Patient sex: M
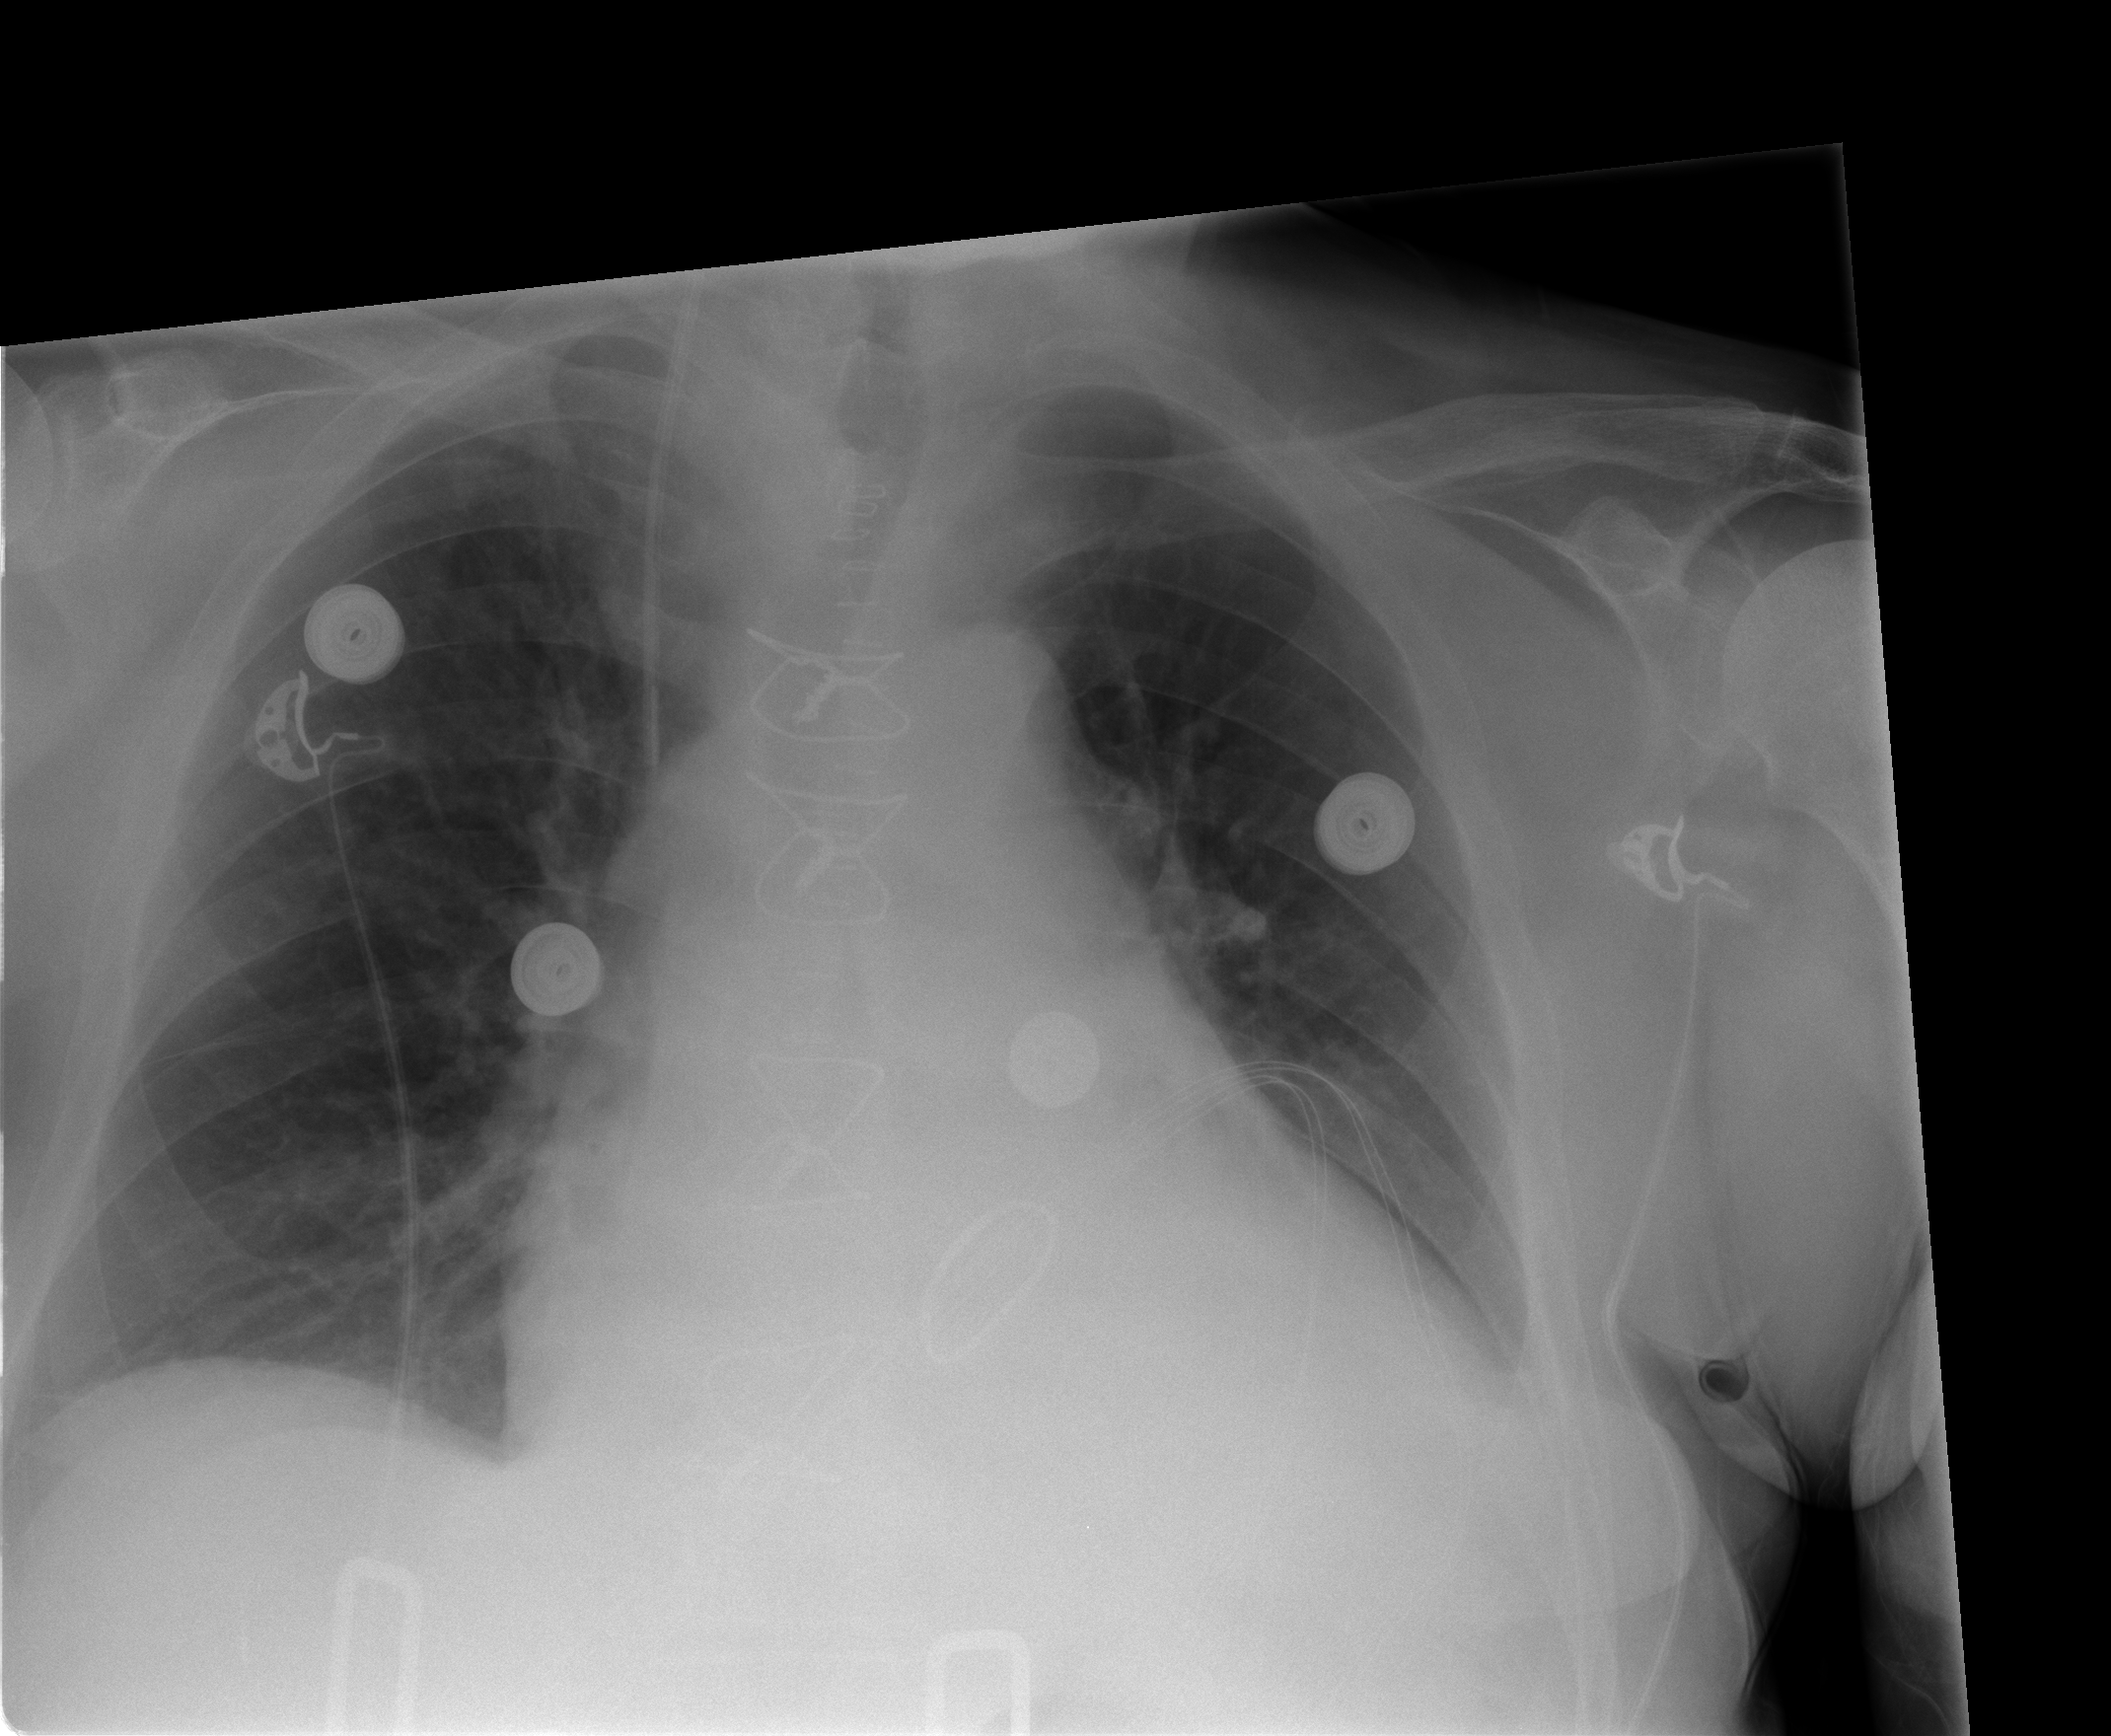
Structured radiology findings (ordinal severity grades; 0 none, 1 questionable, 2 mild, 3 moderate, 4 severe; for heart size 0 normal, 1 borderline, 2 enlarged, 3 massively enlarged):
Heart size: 2
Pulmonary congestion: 0
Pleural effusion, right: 0
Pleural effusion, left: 0
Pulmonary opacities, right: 0
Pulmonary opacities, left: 0
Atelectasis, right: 2
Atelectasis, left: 0